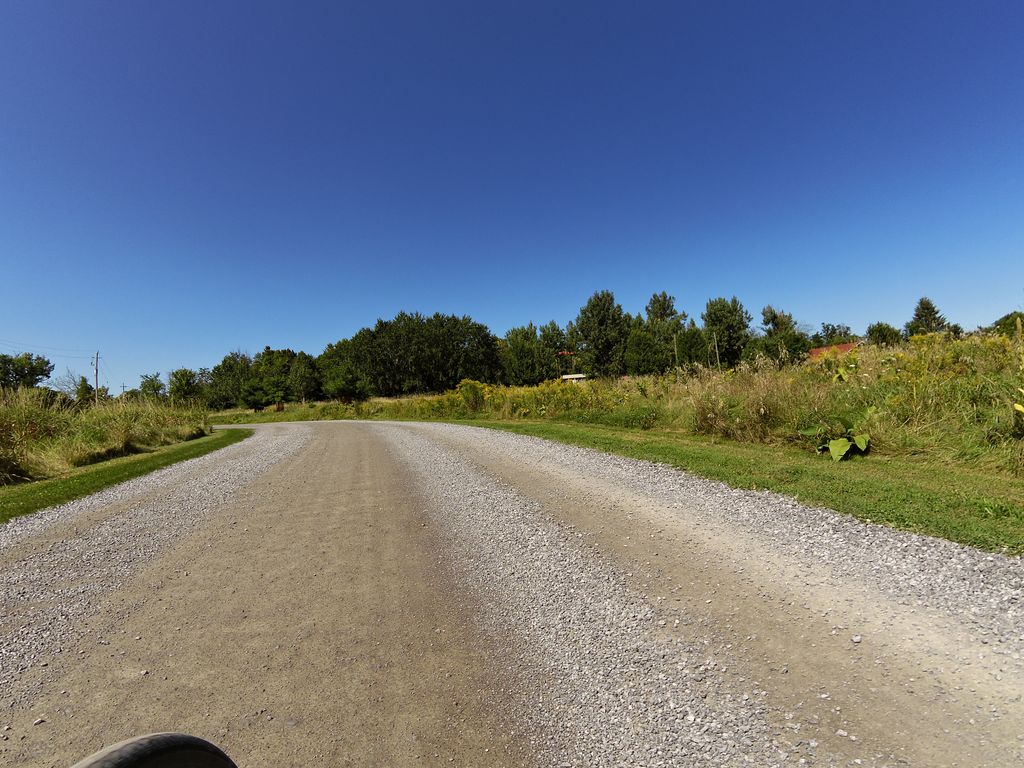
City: ottawa-gatineau